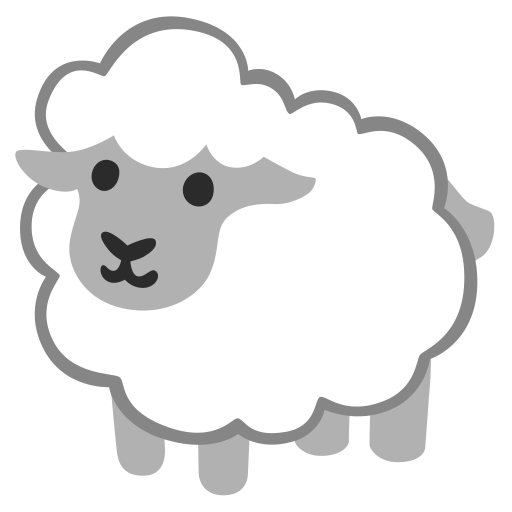
Emoji: 🐑